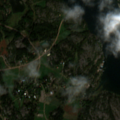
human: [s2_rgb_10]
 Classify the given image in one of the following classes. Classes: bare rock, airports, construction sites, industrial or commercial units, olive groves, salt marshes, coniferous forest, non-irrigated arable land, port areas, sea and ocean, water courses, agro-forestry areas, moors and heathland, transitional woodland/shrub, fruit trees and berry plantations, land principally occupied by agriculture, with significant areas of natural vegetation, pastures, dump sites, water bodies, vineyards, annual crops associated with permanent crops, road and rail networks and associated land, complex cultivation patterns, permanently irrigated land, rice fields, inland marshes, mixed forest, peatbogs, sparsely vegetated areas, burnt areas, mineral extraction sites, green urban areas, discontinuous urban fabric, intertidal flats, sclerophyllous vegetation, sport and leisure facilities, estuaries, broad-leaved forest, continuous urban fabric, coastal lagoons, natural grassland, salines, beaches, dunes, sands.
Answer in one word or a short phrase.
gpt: land principally occupied by agriculture, with significant areas of natural vegetation, broad-leaved forest, bare rock, sea and ocean